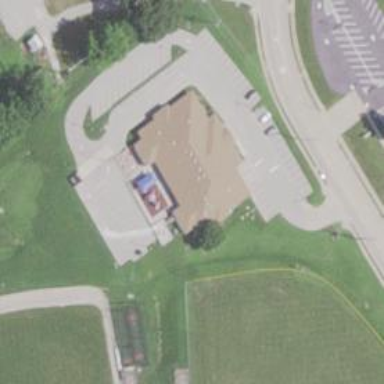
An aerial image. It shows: Kindergarten building.